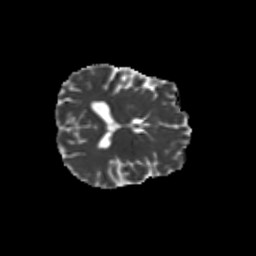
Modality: MD
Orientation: axial
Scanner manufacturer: siemens
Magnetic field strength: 3 T
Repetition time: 9.2 s
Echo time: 0.084 s